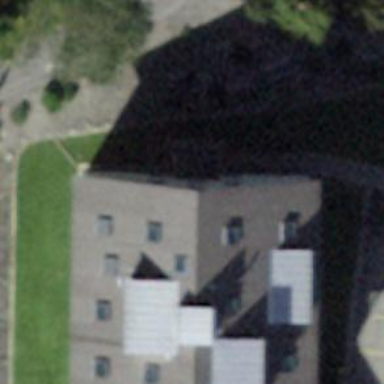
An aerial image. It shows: Image showing building with apartments.